Field crop: maize
Growth stage: 2
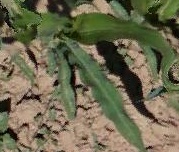
Species: maize